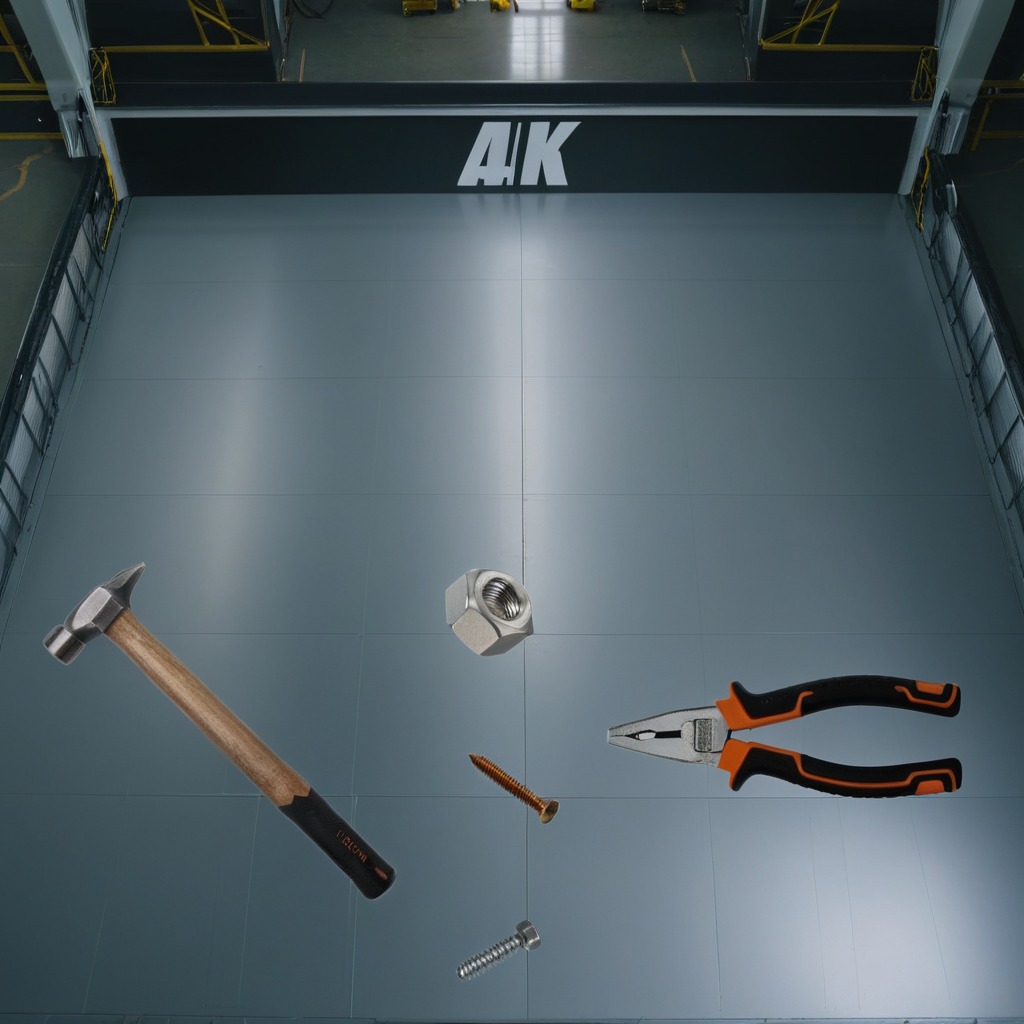
A hammer, a metal machine screw, a pair of pliers, a coiled metal spring, and a metal nut are lying on the toolbox surface.